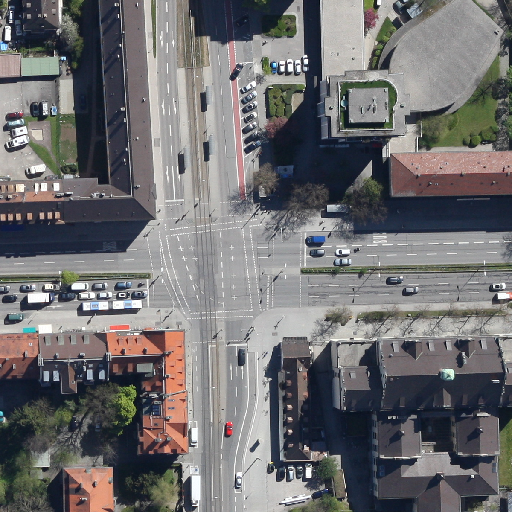
Referring expression: bikeway